Interaction volume radius: 10 \u00c5
Interaction volume height: 15 \u00c5
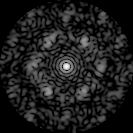
Disorder parameter: 0.7034